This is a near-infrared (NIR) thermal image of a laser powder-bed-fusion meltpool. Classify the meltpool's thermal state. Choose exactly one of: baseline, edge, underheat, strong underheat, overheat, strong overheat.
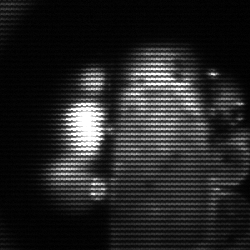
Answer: strong underheat